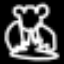
Label: frog